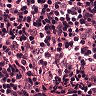
Metastatic tissue present: no